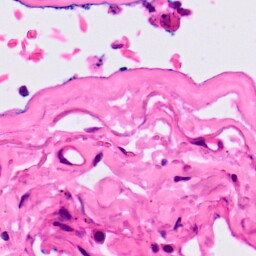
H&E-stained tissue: Lung